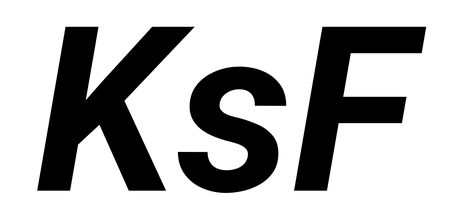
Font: Roboto-Italic_Bold_Italic